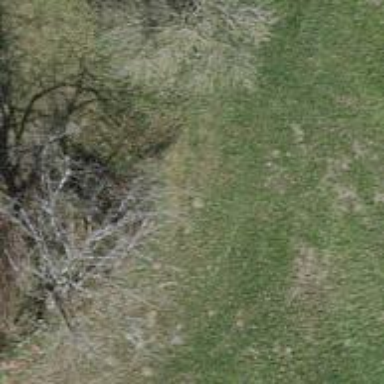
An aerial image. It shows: Shrub in its natural environment.